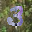
Label: 3